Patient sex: F
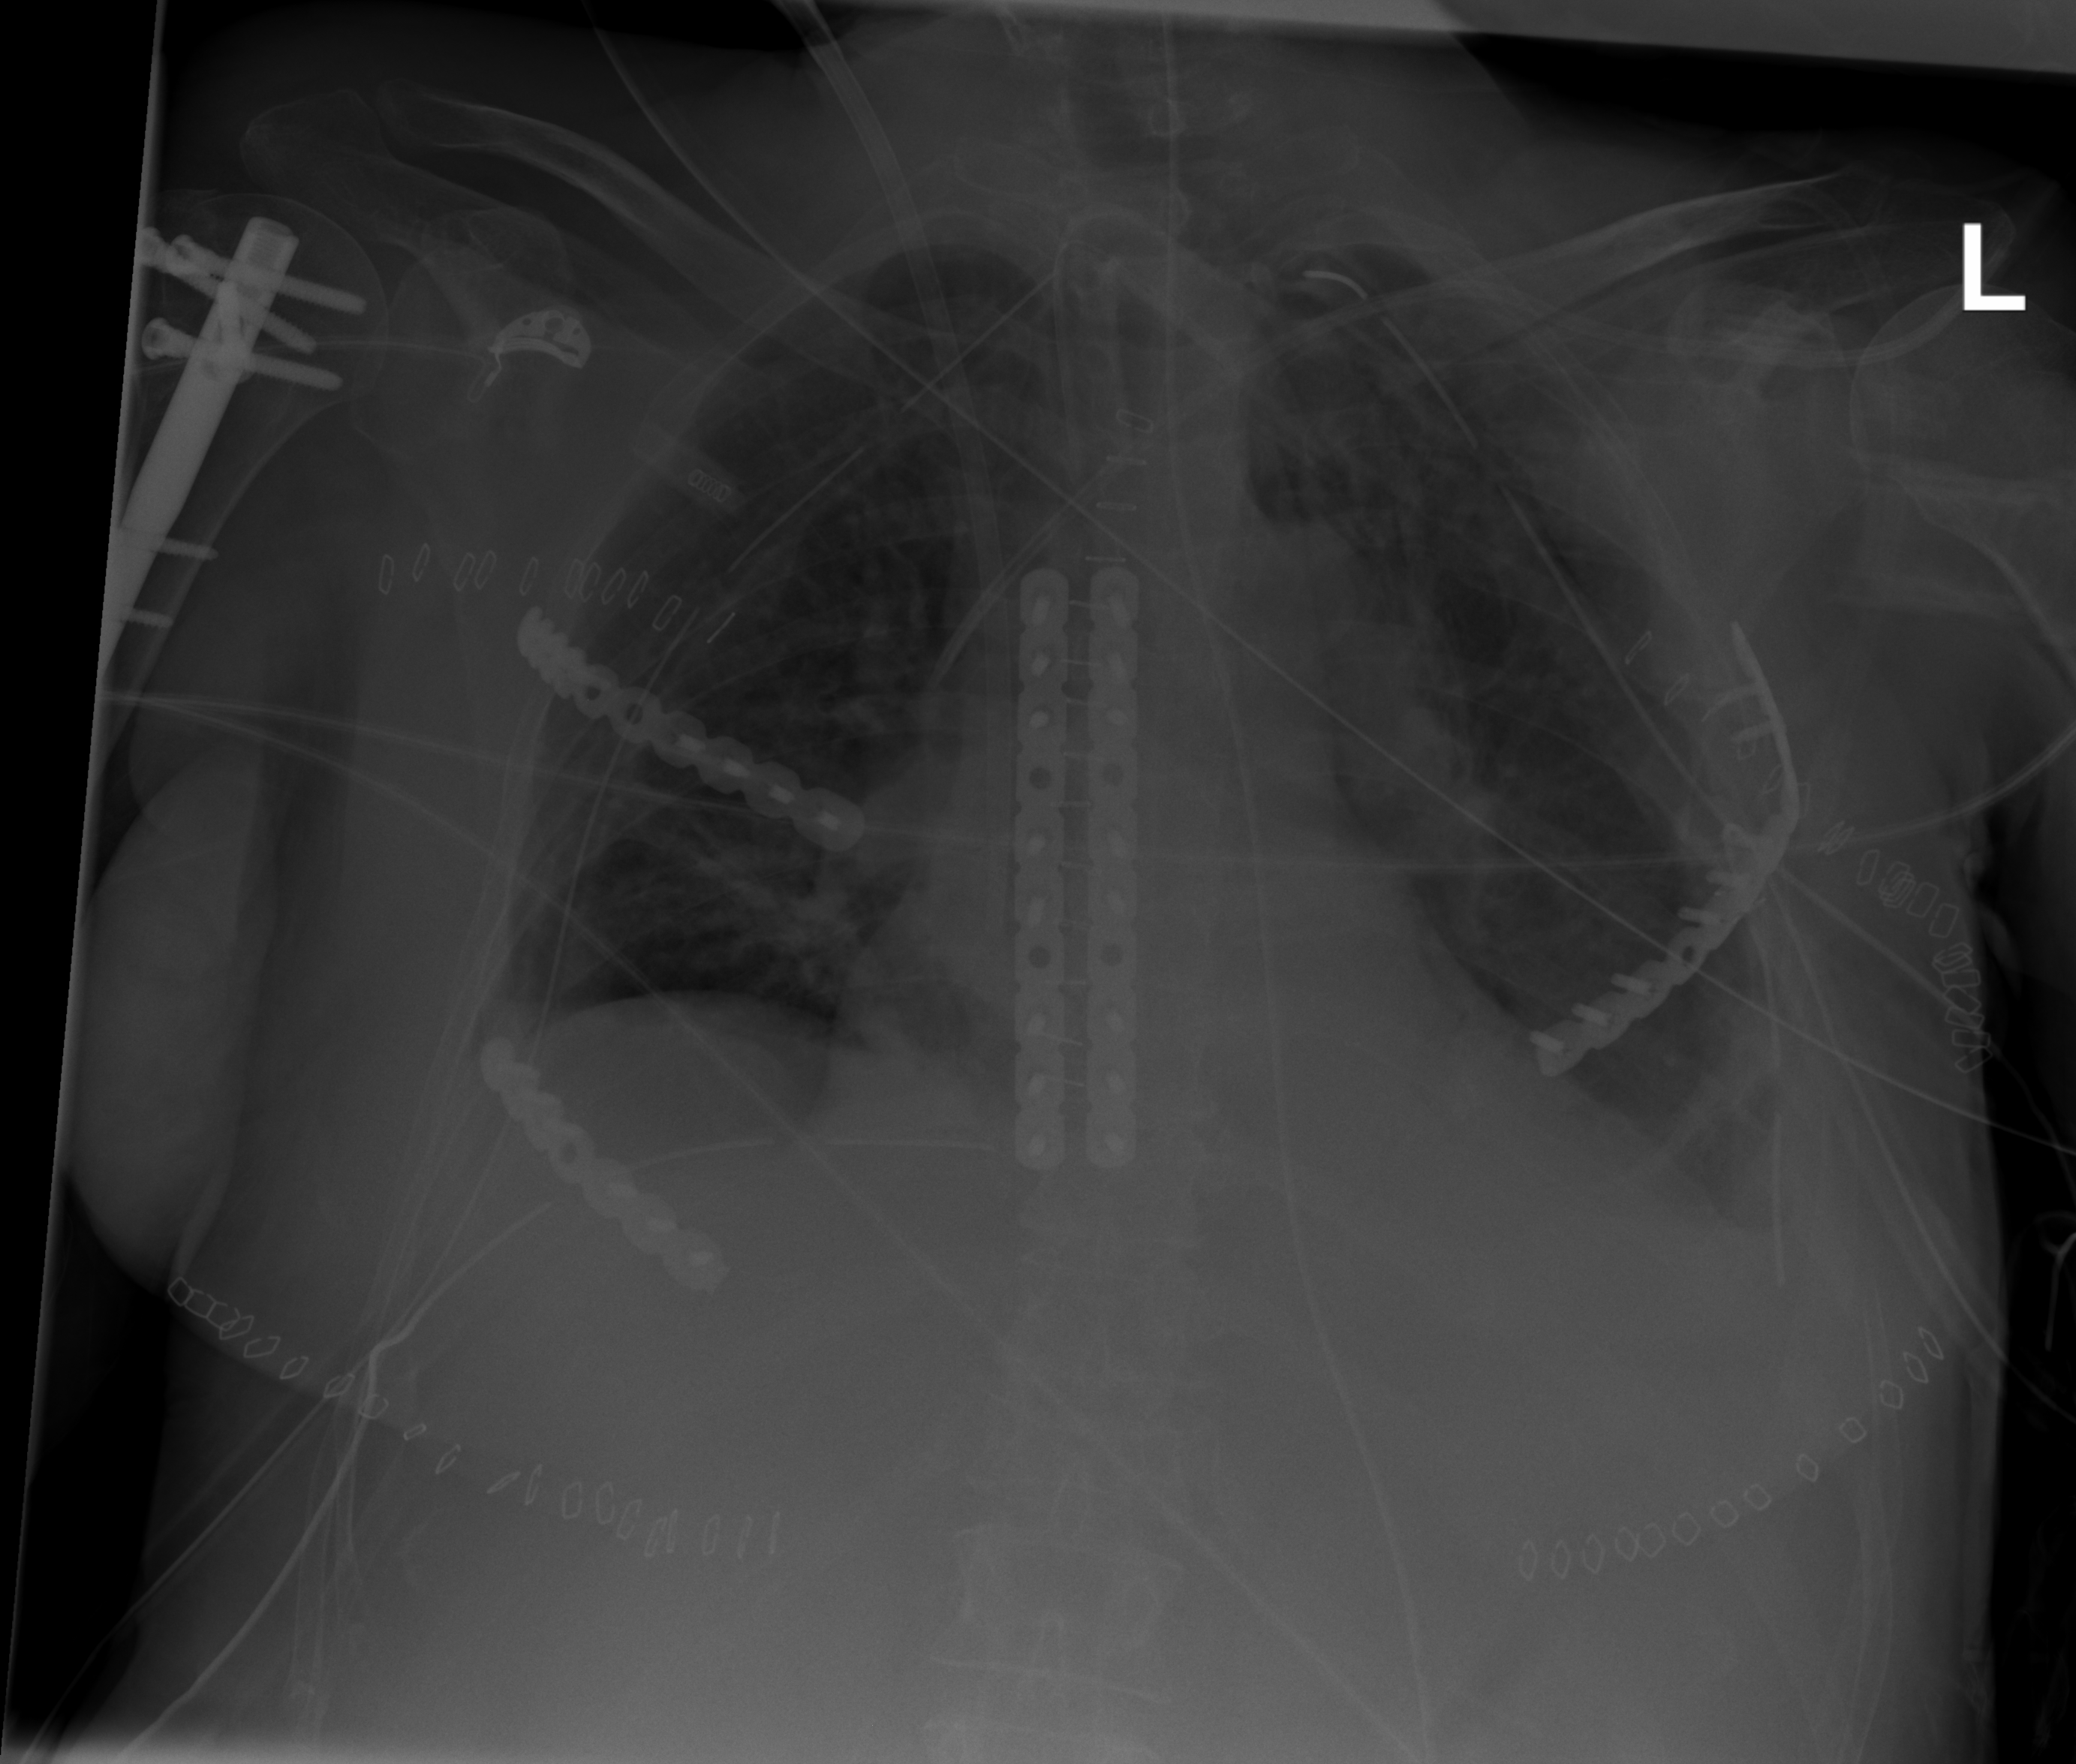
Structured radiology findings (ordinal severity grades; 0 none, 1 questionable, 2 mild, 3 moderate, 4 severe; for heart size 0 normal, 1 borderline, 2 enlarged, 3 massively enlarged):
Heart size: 0
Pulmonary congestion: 0
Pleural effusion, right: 2
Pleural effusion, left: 2
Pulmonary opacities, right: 2
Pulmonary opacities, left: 2
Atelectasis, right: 2
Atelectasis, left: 2